八年级 · 度量几何学
如图, 在高为 3 米, 斜坡长为 5 米的楼梯台阶上铺地毯, 则地毯的长度至少要（）

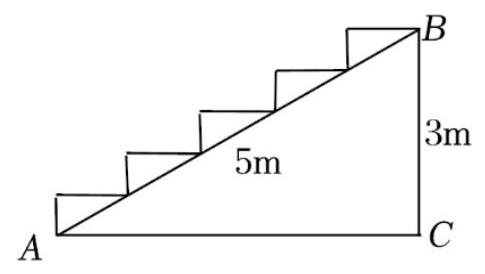
5 米
B. 6 米
C. 7 米
D. 8 米
答案: C